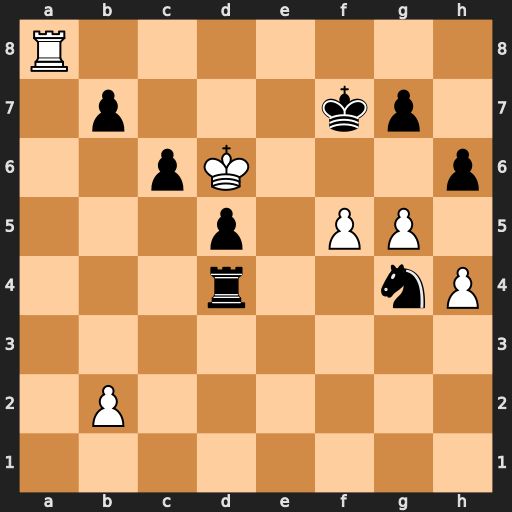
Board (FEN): R7/1p3kp1/2pK3p/3p1PP1/3r2nP/8/1P6/8
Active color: w
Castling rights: -
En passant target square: -
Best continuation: g6+ Kf6 Rf8#